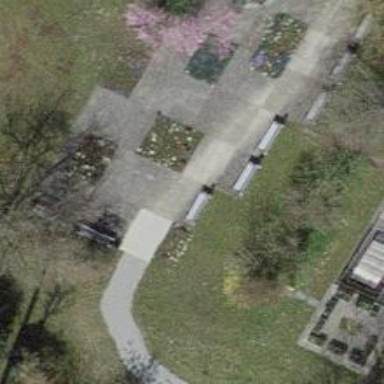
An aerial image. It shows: Bench for seating.